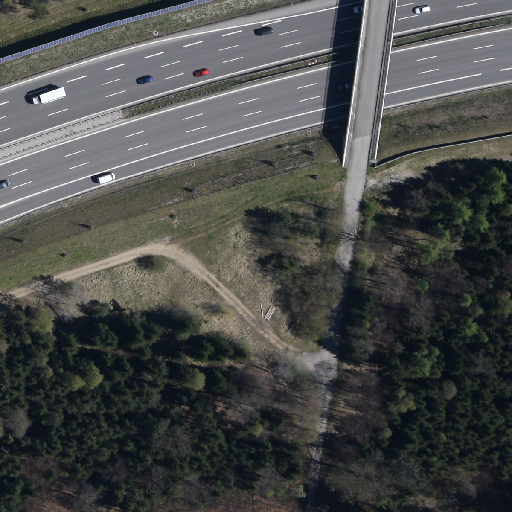
Referring expression: car driving on the road